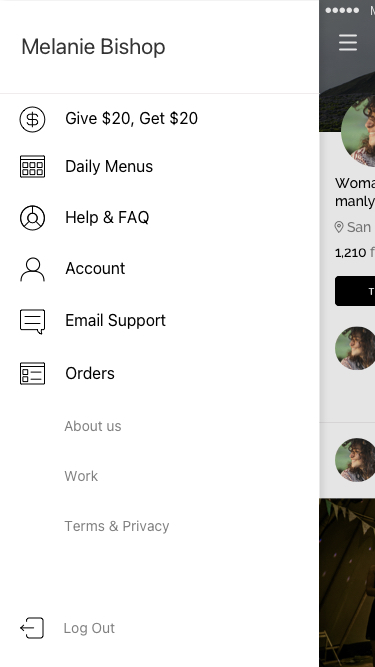
Text in this UI design:
Log Out
Terms & Privacy
Work
About us
Orders
Email Support
Account
Help & FAQ
Daily Menus
Give $20, Get $20
Melanie Bishop